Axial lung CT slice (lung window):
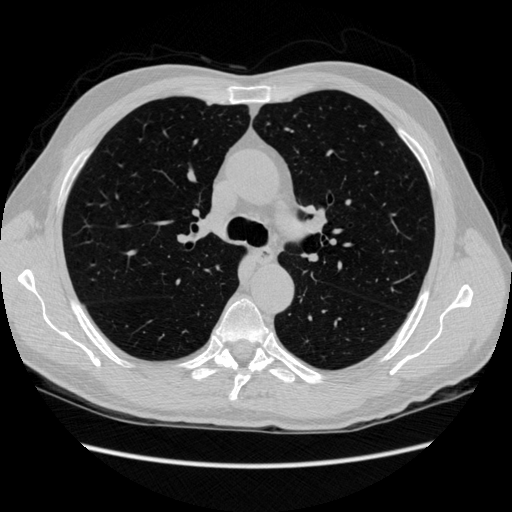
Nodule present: no